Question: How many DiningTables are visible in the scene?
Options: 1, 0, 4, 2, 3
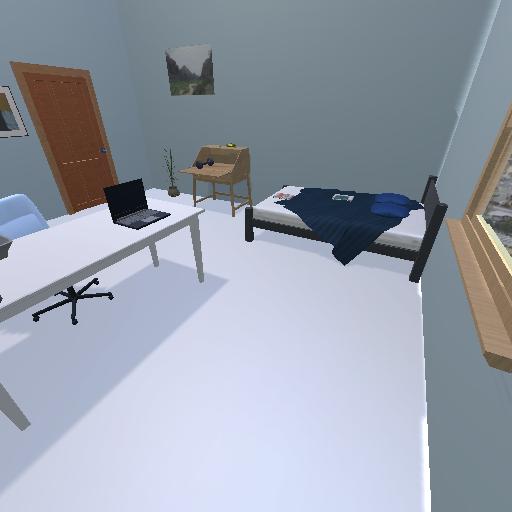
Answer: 1